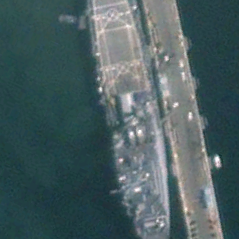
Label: combat